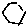
Label: hexagon